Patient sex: M
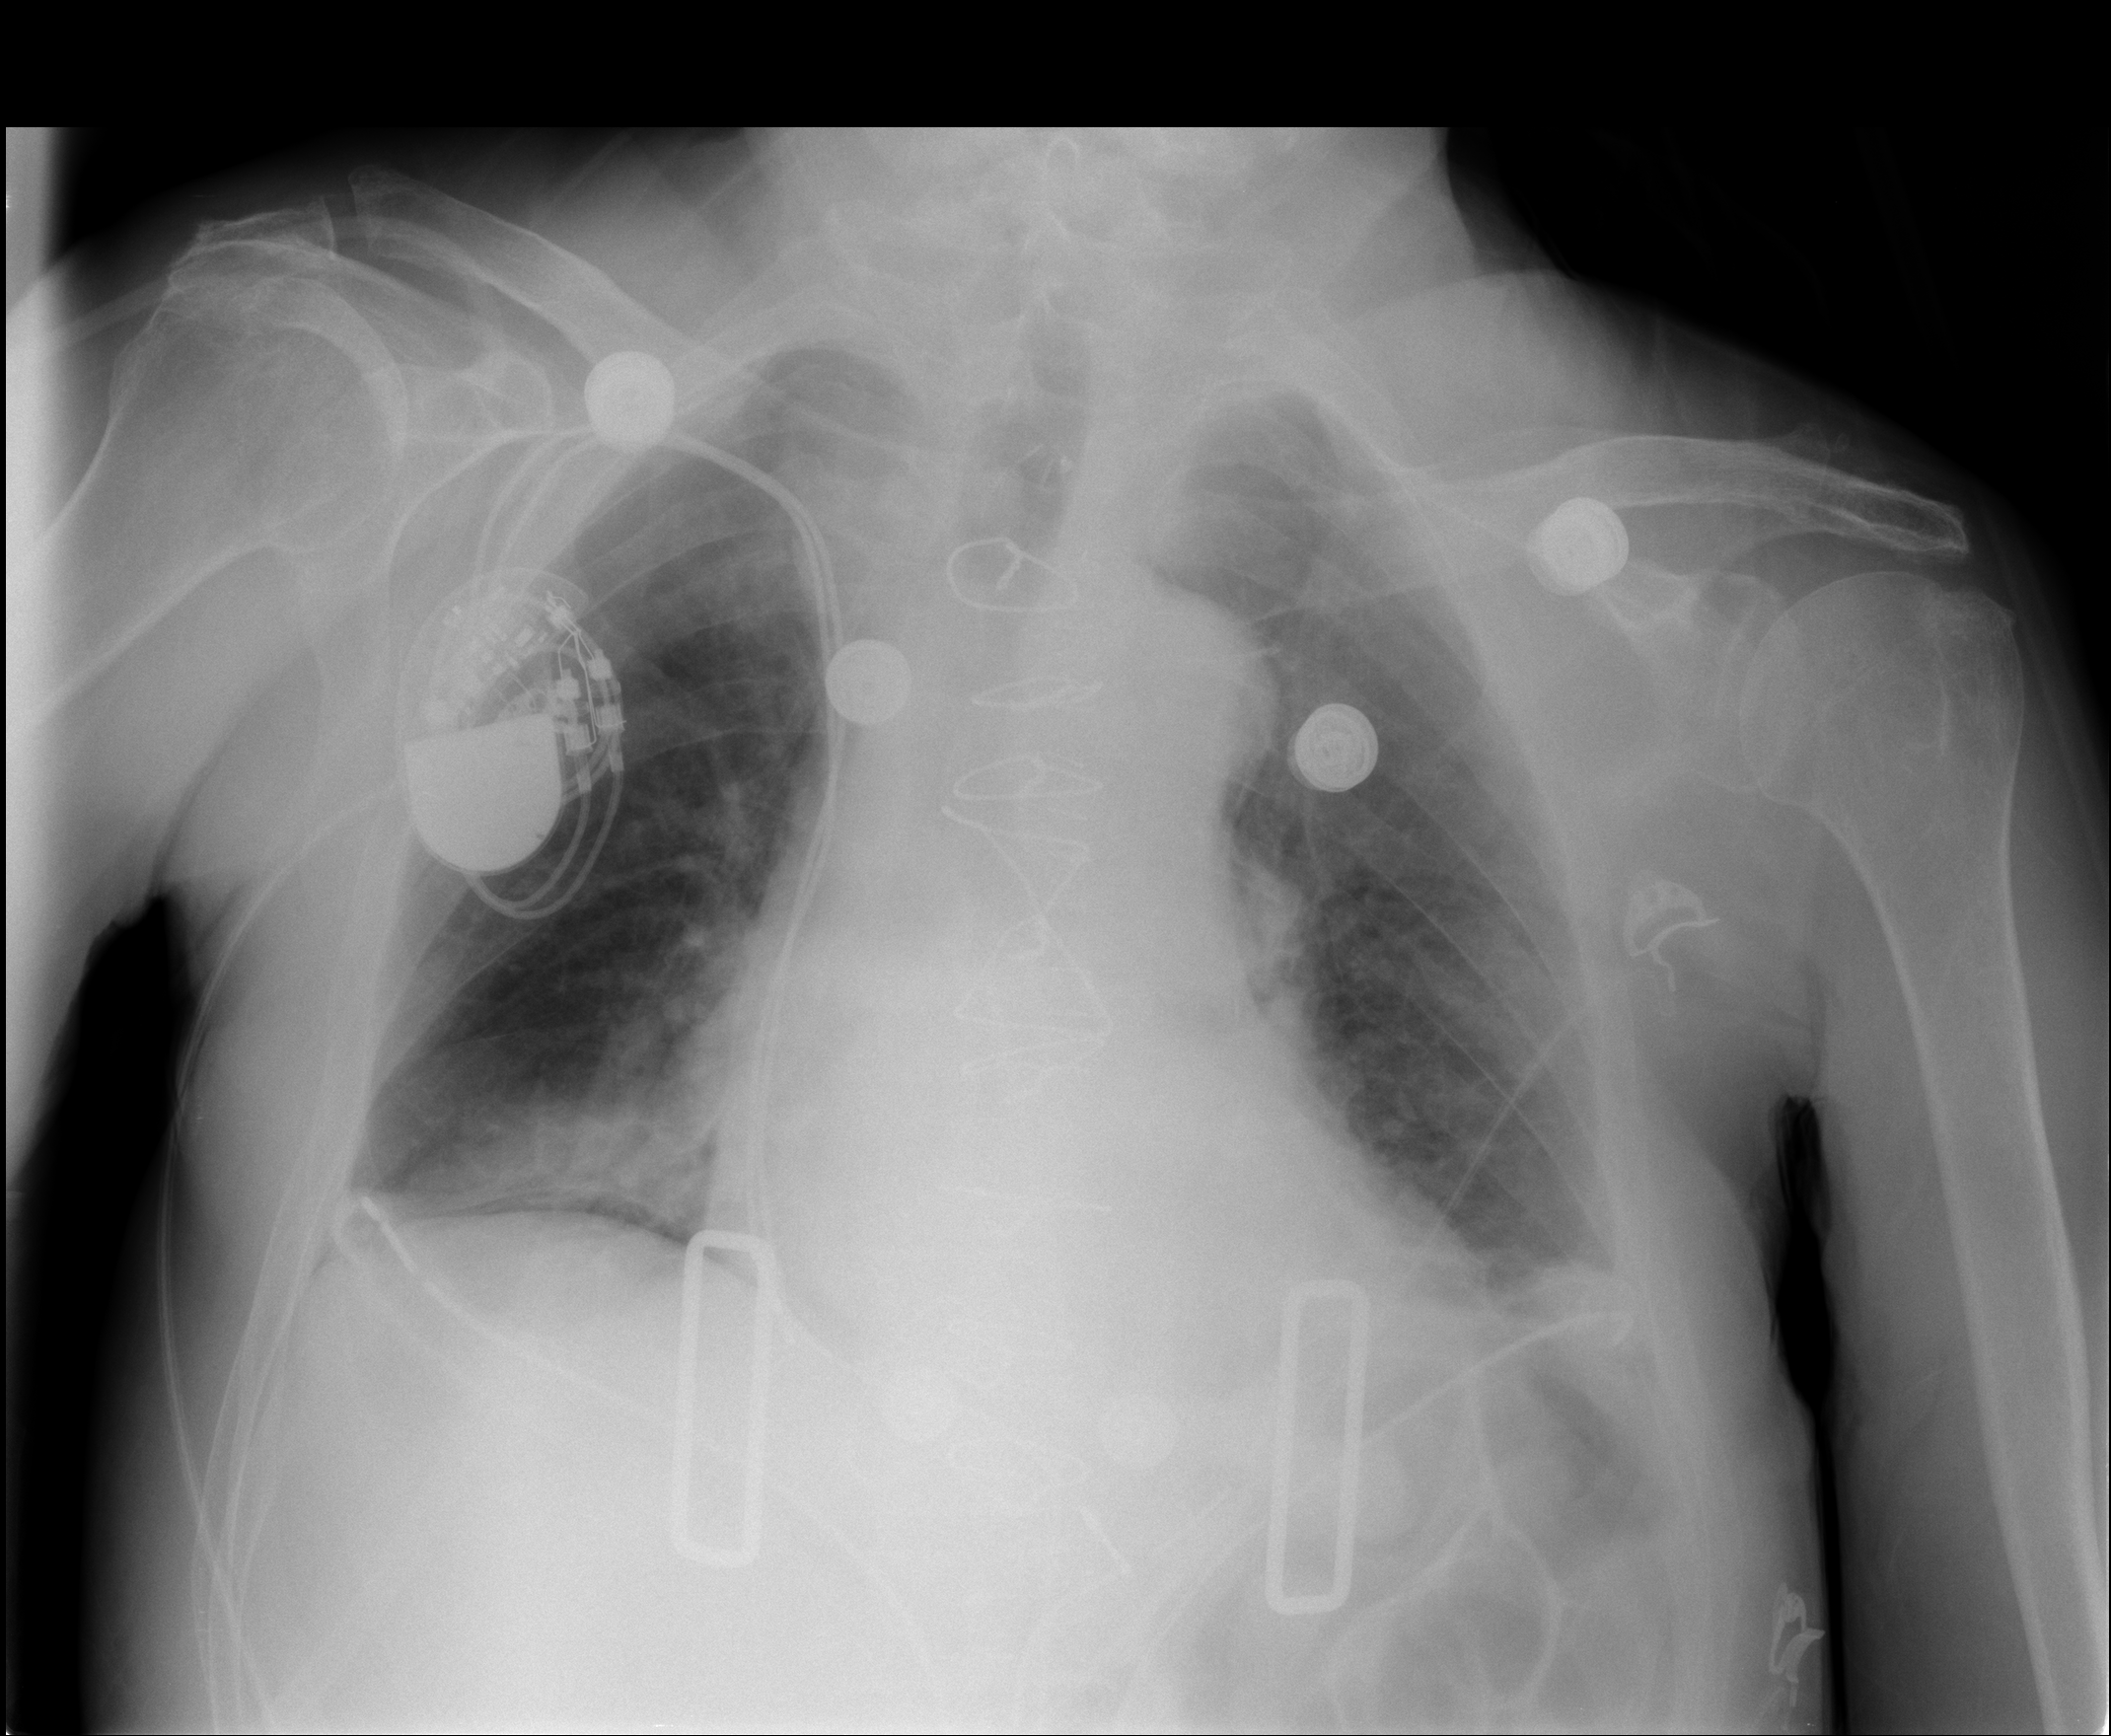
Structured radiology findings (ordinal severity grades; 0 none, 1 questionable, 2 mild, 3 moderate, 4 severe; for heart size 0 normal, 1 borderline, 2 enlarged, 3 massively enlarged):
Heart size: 0
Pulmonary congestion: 2
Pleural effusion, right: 0
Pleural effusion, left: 1
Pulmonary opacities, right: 1
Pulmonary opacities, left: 0
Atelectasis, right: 2
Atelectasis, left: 1